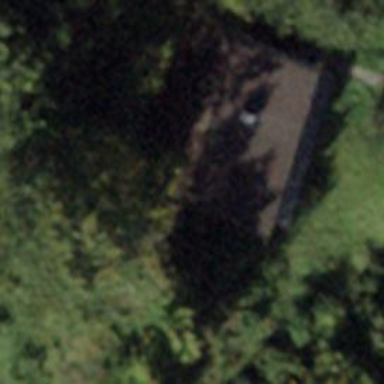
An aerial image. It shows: Detached building.